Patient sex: M
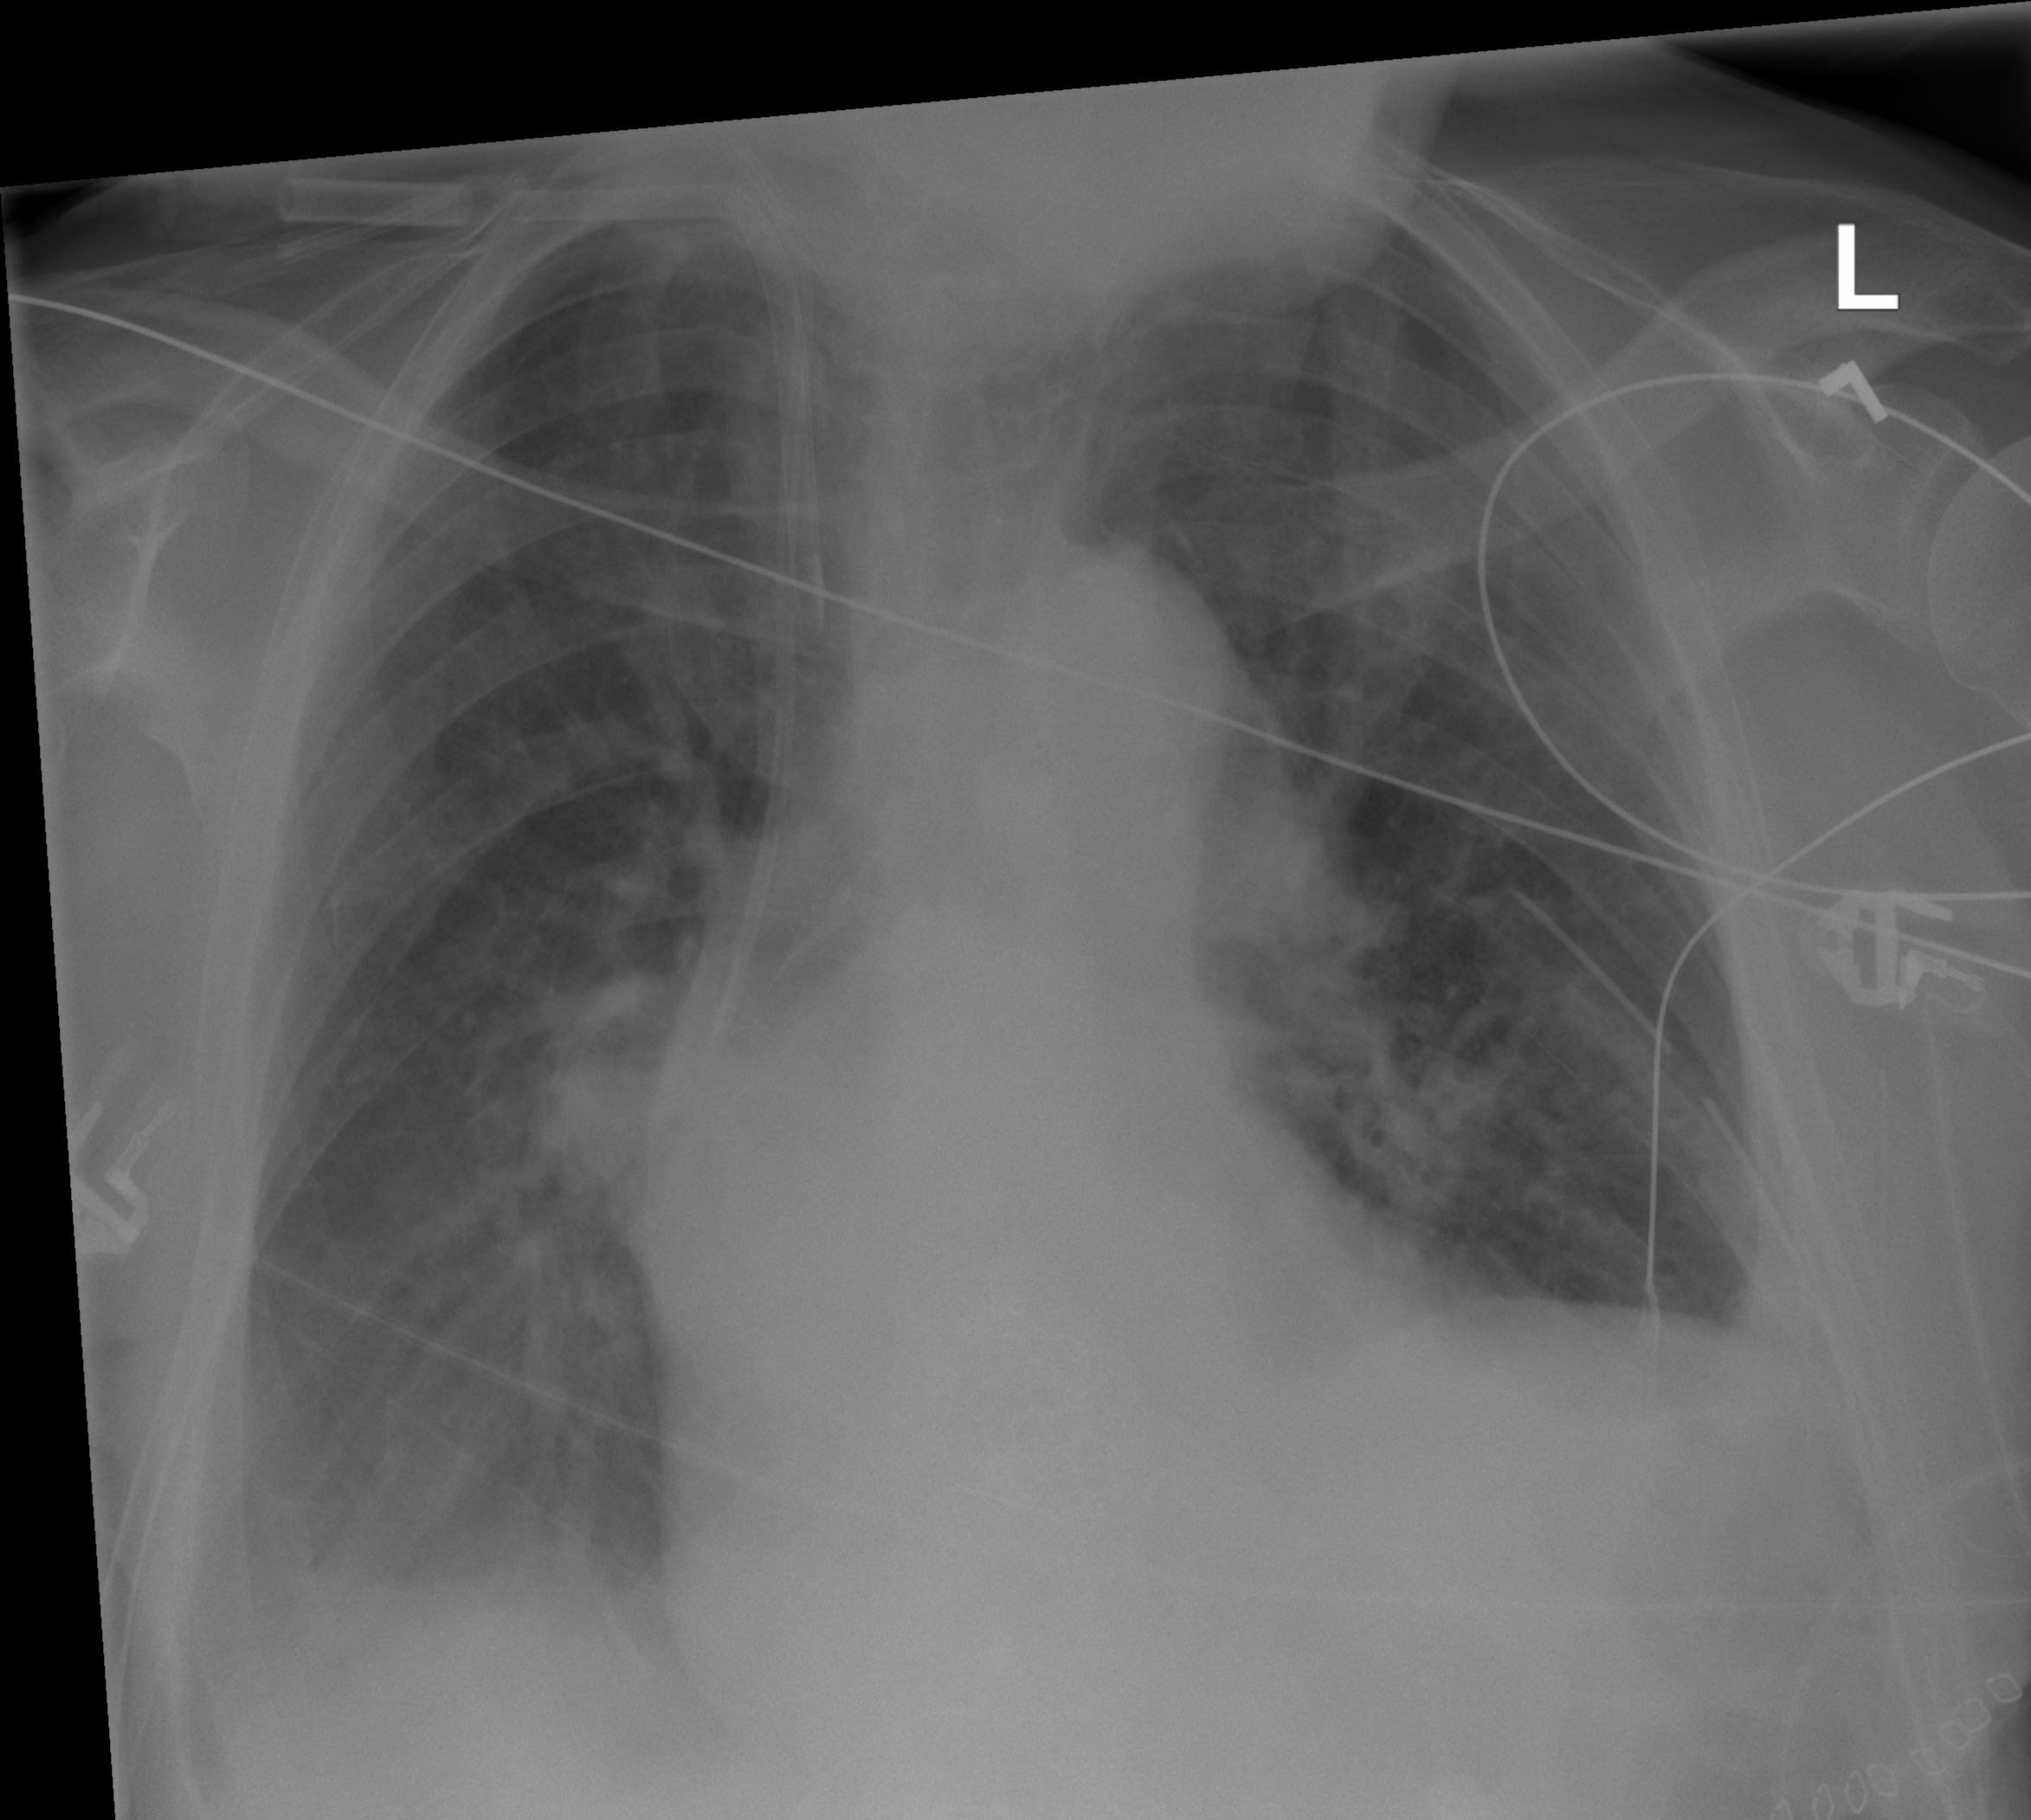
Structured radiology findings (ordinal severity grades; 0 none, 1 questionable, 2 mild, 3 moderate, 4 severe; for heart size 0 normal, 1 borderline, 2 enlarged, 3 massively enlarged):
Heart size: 2
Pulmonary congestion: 2
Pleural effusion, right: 2
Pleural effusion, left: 1
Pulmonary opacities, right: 0
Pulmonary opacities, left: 0
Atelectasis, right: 2
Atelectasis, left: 2